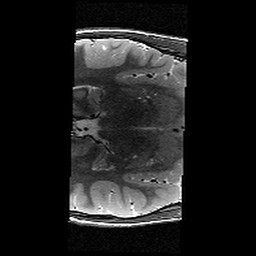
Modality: T2w
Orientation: axial
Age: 12
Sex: male
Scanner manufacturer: siemens
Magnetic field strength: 3 T
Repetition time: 9.23 s
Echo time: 0.067 s